Question: I have categories and subcategories and Im trying to do a system like if I want to remove a category I only can do that if I remove my subcategories first.
My subcategories have the id_father of the categories.
(Warnings and Technology are the Categories)

When I remove a category with subcategories not appear my error message that I have in code below () and the category is in fact removed from my database.
I have reviewed the code many times but I can not understand where the error is.
Can you please give me a little help?
'''
if(!empty($_GET['deleteCategory']))
{
$idDel = $_GET['deleteCategory'];
$readDeleteCategory = $pdo->prepare("SELECT * FROM categories where id_father = ?");
$readDeleteCategory->bindValue(1, $idDel);
$num_rows_ReadDeleteCategory = $readDeleteCategory->rowCount();
//if dont return results we have the delete and show the message
if(! $num_rows_ReadDeleteCategory >=1)
{
$deleteCategory = $pdo->prepare("DELETE FROM categories WHERE id =?");
$deleteCategory->bindValue(1,$idDel);
$deleteCategory->execute();
echo 'category removed with sucess.';
}
else
{
echo 'This category has subcategories. Remove subcategories first.';
}
}
if(!empty($_GET['deleteSubcategory']))
{
$idDel = $_GET['deleteSubcategory'];
$deleteCategory = $pdo->prepare("DELETE FROM categories WHERE id =?");
$deleteCategory->bindValue(1,$idDel);
$deleteCategory->execute();
echo 'Category removed with sucess.';
}
'''
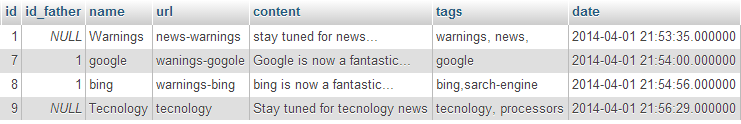
Answer: I think you're just missing a simple line.
'''
$readDeleteCategory->bindValue(1, $idDel);
$readDeleteCategory->execute();
$num_rows_ReadDeleteCategory = $readDeleteCategory->rowCount();
'''